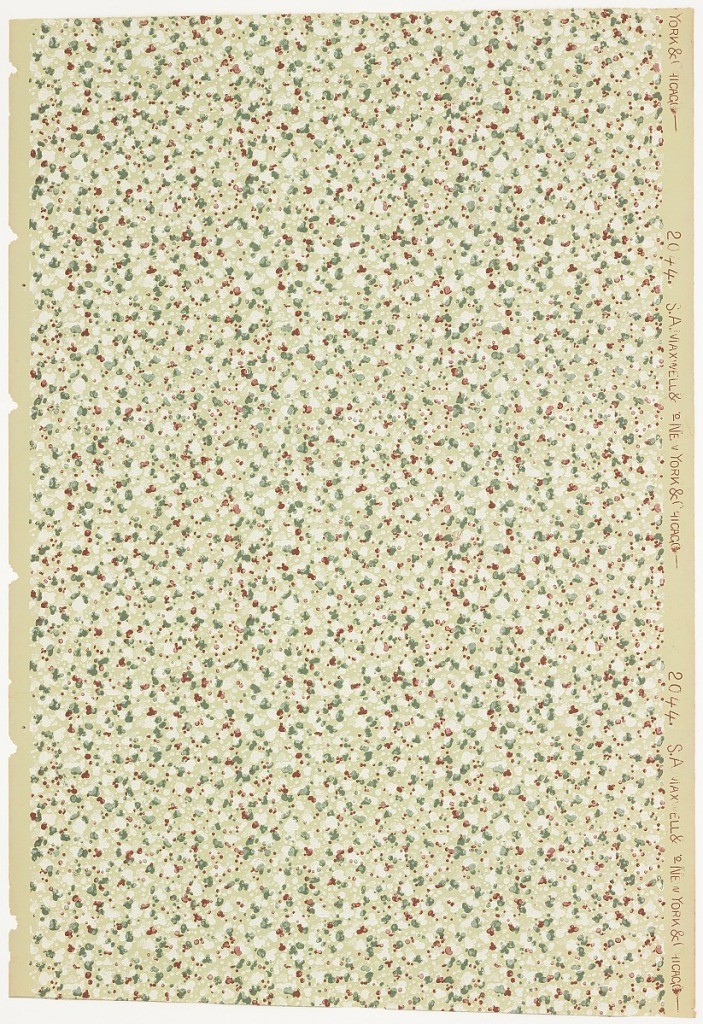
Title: Sidewall
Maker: Maxwell & Co., S.A., Chicago, Illinois, USA
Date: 1905–1915
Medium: Machine-printed paper, liquid mica
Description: Overall speckled with white, green, and red dots and blotches. Light green ground. Printed in green, white and red.